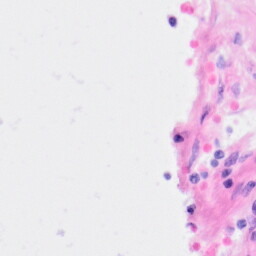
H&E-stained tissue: Kidney